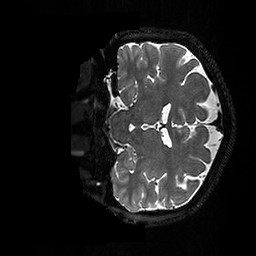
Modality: T2w
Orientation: coronal
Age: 34
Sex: female
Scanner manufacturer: ge
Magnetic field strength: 3 T
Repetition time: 3.202 s
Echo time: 0.0669 s